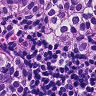
Metastatic tissue present: yes